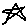
Label: star